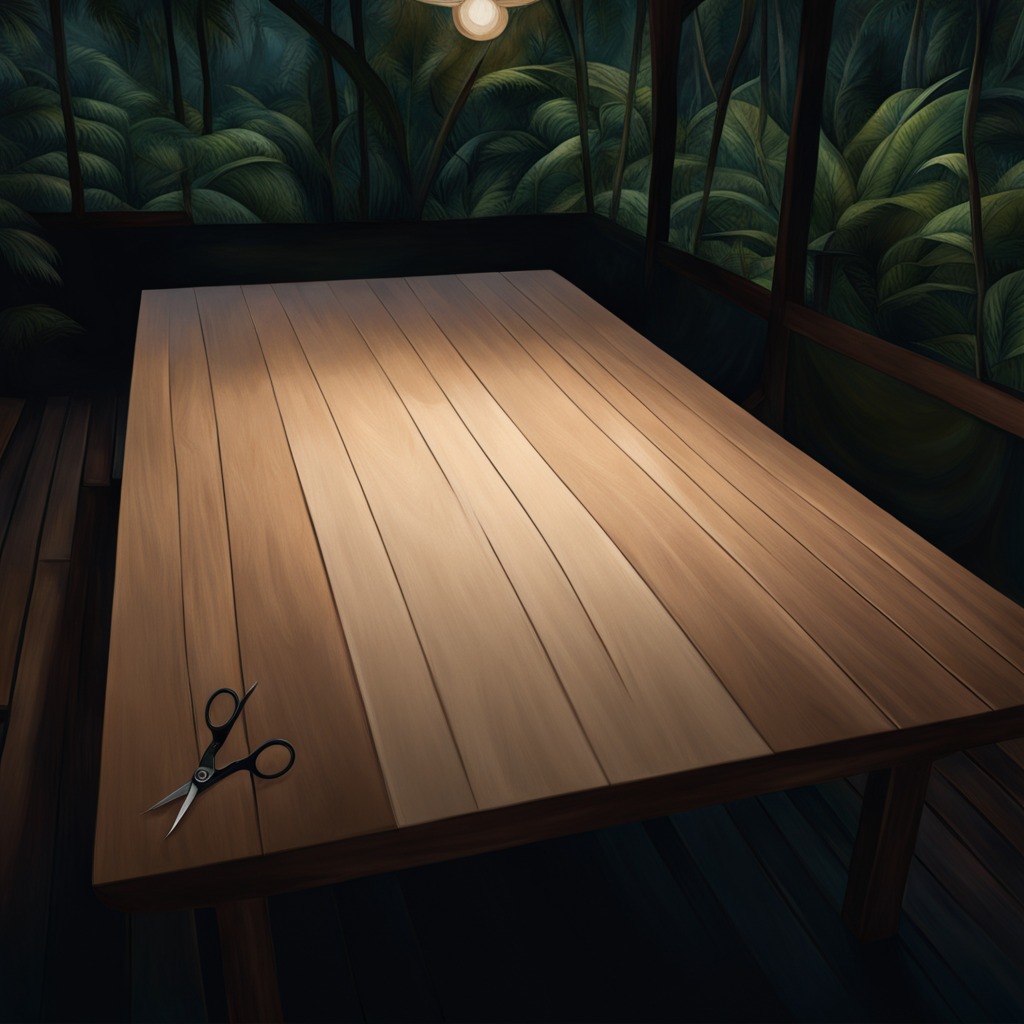
A scissor is lying on a wooden table inside a jungle field workshop tent at night dim ambient light soft shadows worn but